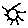
Label: sun